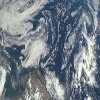
Label: cloud